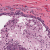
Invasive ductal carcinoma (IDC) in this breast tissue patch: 0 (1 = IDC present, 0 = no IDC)